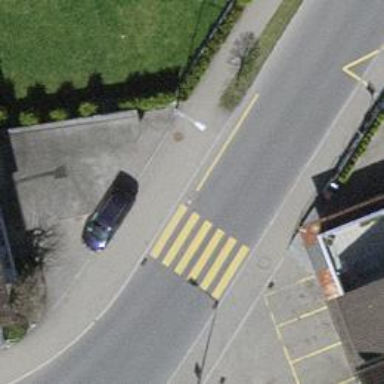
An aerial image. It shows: Uncontrolled zebra crossing with notable zebra markings.